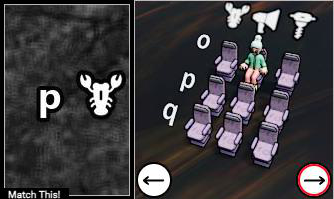
Task: seats
Answer: no